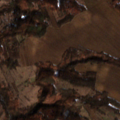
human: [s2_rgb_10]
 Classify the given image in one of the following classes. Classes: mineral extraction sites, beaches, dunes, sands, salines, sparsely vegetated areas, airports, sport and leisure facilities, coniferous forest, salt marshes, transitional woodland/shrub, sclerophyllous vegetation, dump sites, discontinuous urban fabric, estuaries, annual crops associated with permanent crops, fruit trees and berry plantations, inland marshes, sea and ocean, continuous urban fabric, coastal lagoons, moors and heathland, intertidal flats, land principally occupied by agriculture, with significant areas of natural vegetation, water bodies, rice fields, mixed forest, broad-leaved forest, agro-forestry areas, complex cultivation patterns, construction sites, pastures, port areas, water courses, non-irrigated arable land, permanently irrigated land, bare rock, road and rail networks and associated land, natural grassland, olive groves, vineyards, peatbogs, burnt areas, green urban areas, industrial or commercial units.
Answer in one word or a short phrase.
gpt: non-irrigated arable land, complex cultivation patterns, land principally occupied by agriculture, with significant areas of natural vegetation, broad-leaved forest